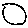
Label: circle